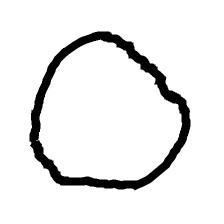
Shape: circle